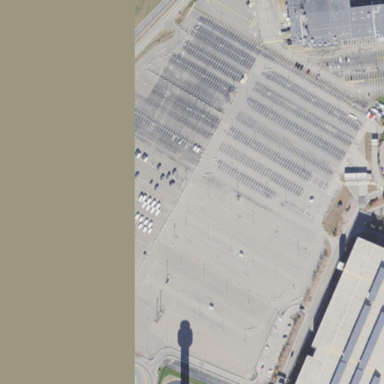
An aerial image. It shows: Paved parking area.